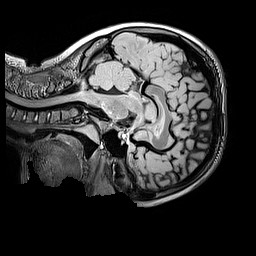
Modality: FLAIR
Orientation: sagittal
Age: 9
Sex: male
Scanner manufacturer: siemens
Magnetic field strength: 3 T
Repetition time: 5 s
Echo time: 0.388 s